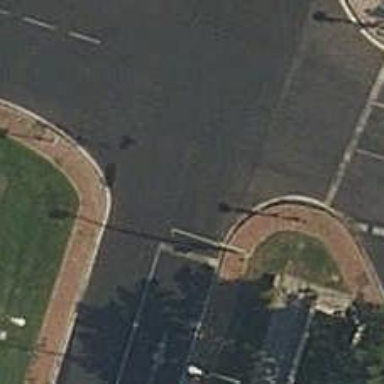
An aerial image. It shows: Road with traffic signals.